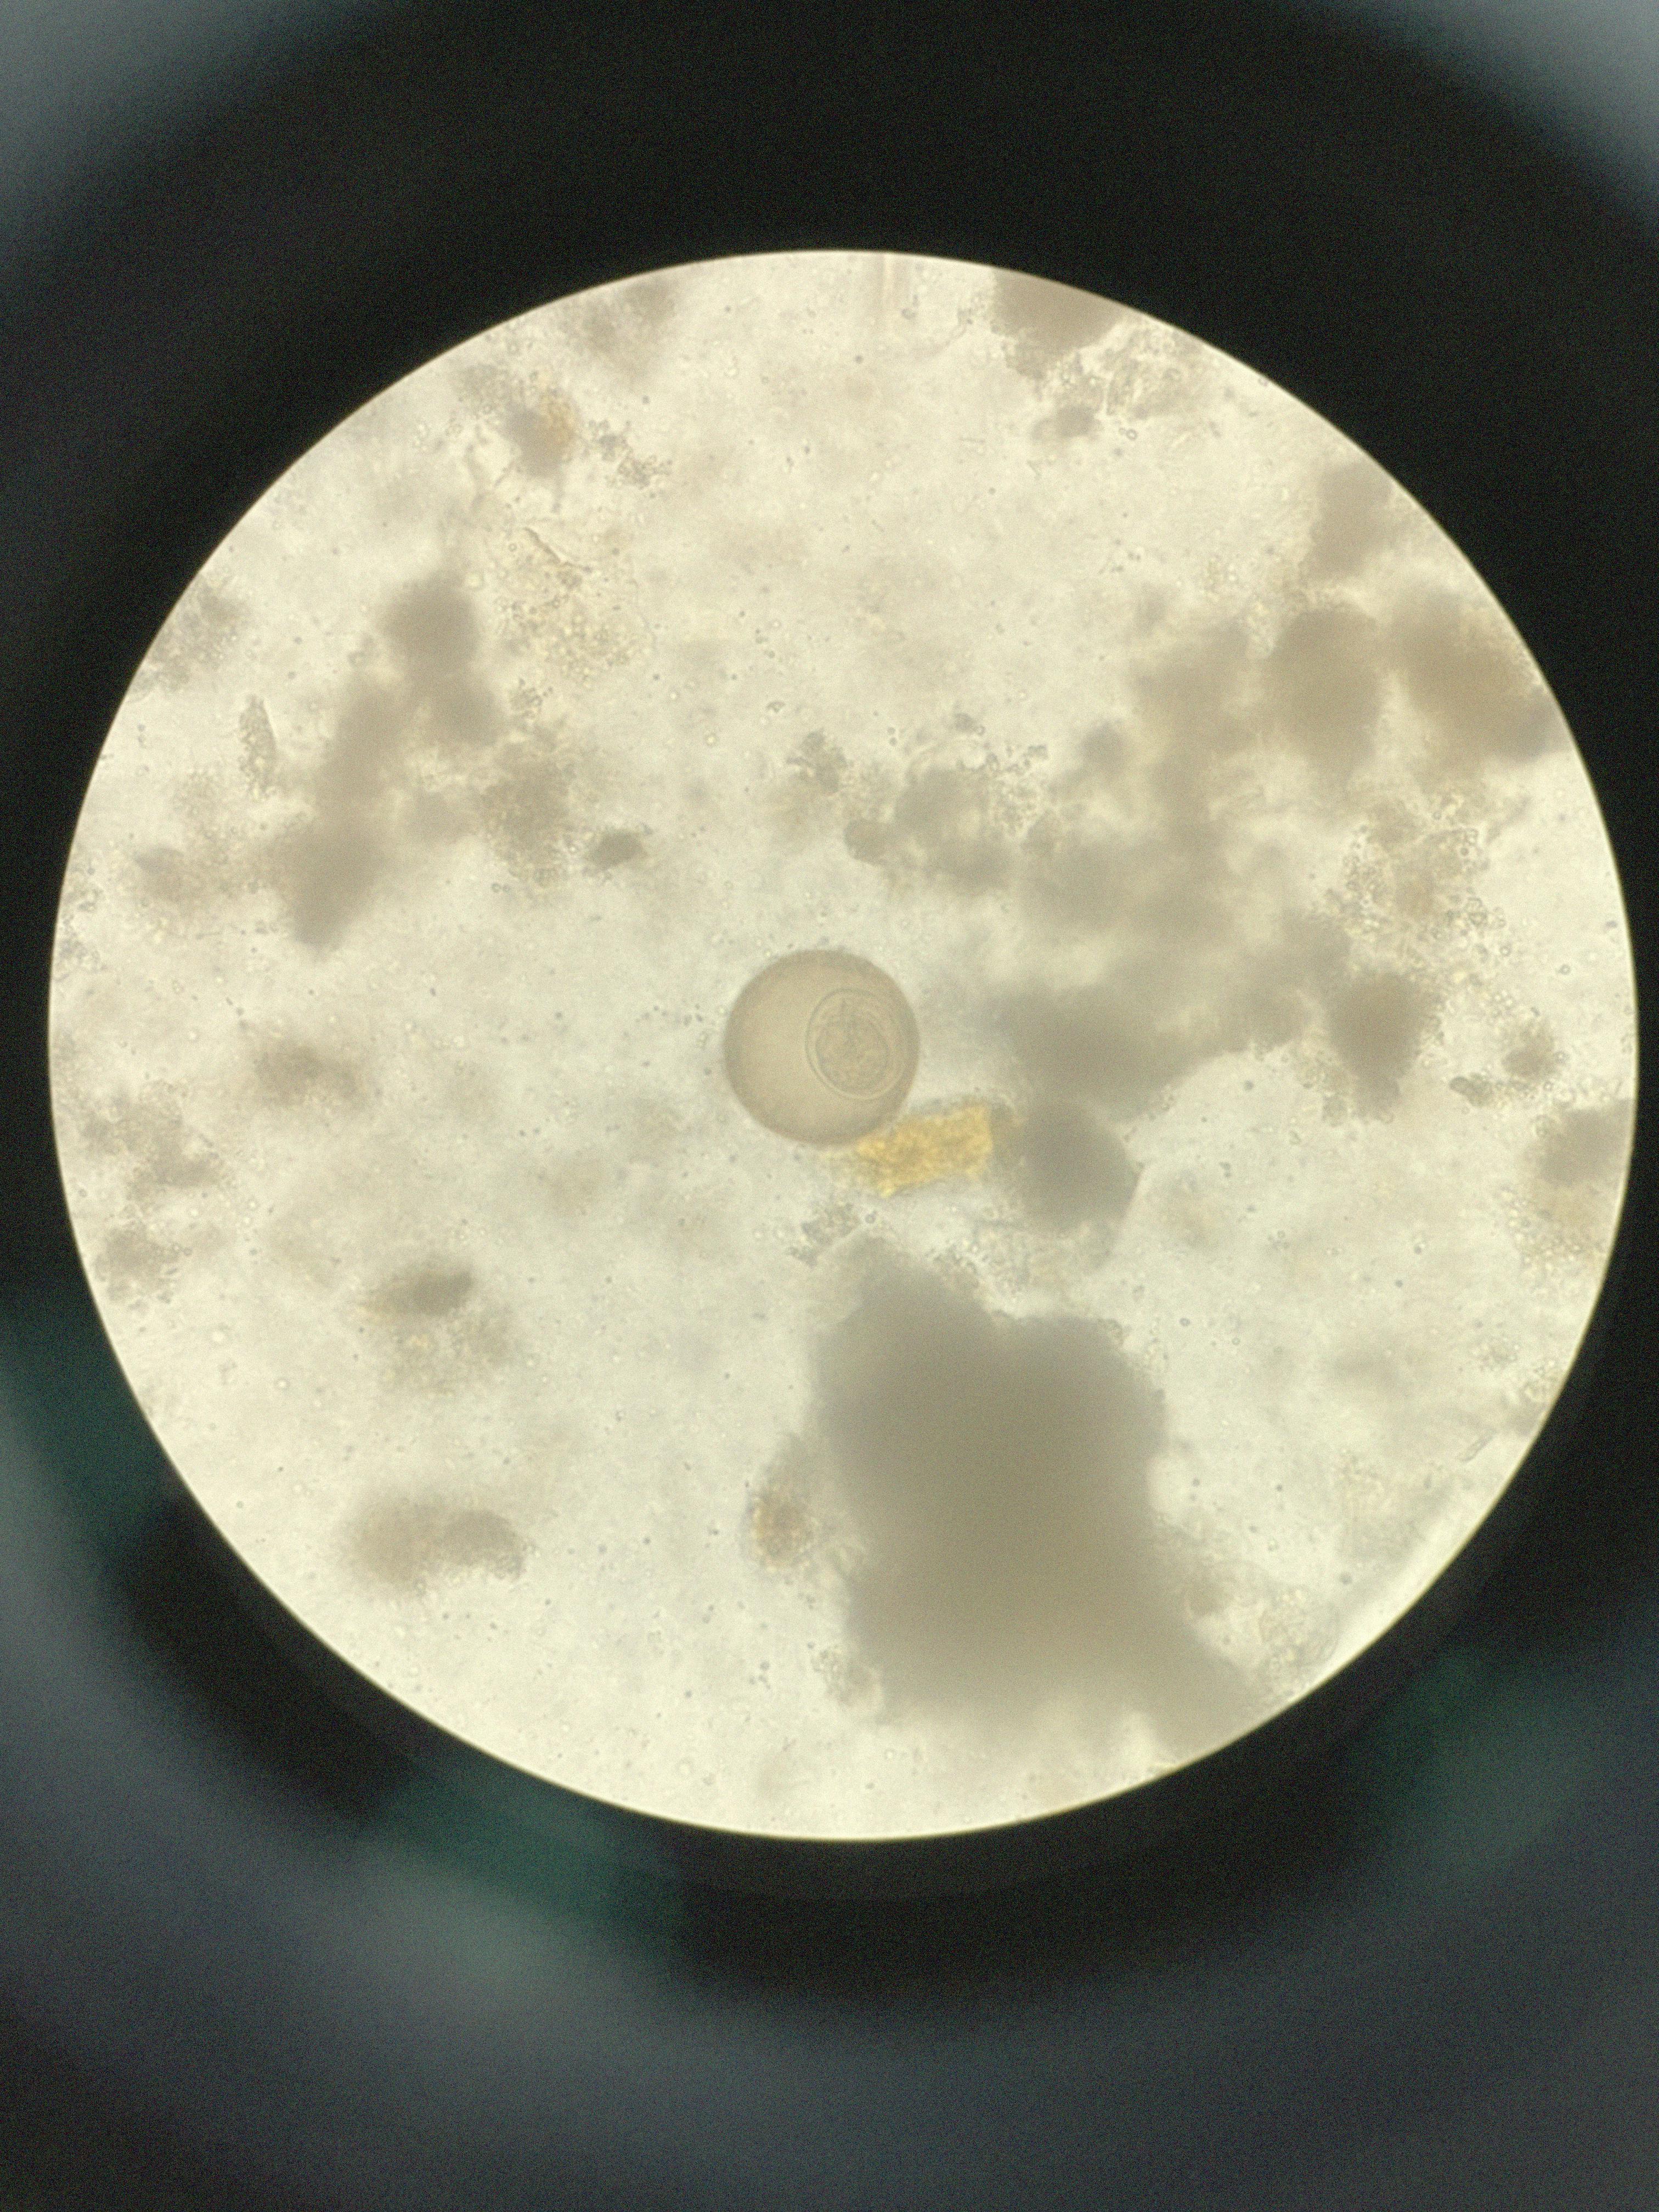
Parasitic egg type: Hymenolepis diminuta